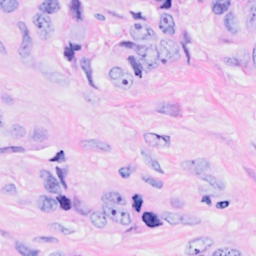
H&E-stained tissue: Breast